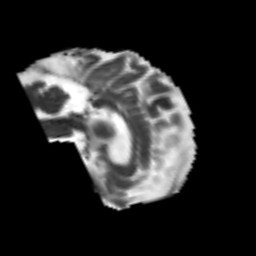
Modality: MD
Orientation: sagittal
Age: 45
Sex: male
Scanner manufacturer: siemens
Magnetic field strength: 3 T
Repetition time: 4.999 s
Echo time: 0.07946 s